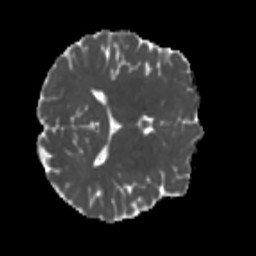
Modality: MD
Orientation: axial
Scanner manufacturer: siemens
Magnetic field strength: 3 T
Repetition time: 4 s
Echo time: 0.0594 s